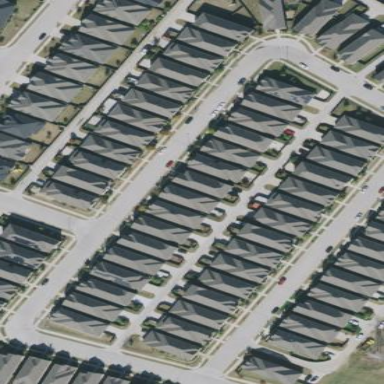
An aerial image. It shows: Single-family residential area.